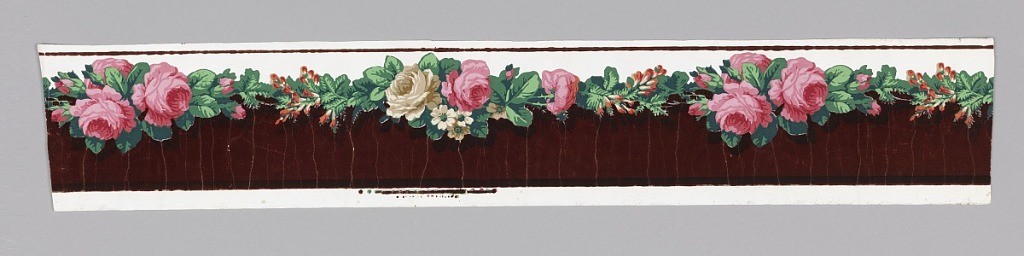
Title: Border
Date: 1860
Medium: Block-printed, flocked
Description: Horizontal rectangle. Cluster of pink roses alternating horizontally with cluster of pink and white roses and white daisies. Green leaves. Ground at top is white, glazed. Below the flower band the field is dark red flock.